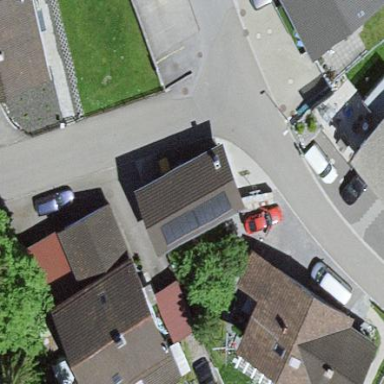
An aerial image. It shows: Garage building.